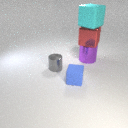
large red metal cube above large purple metal cylinder